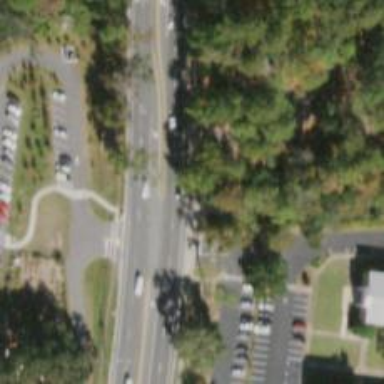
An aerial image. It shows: Unmarked road crossing.